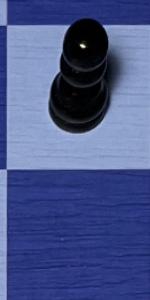
Label: Empty